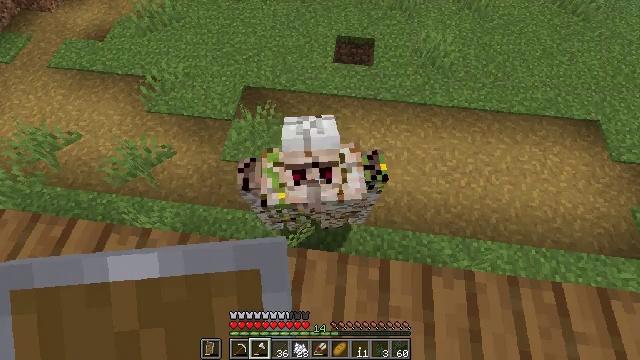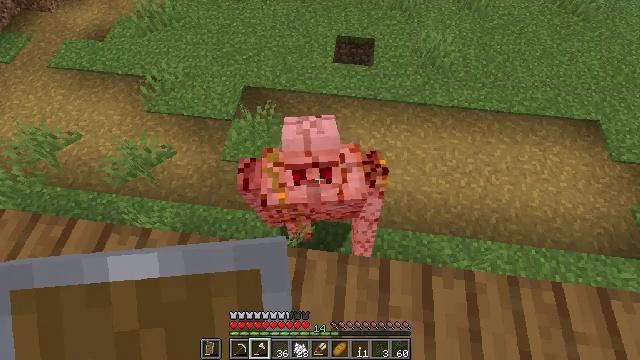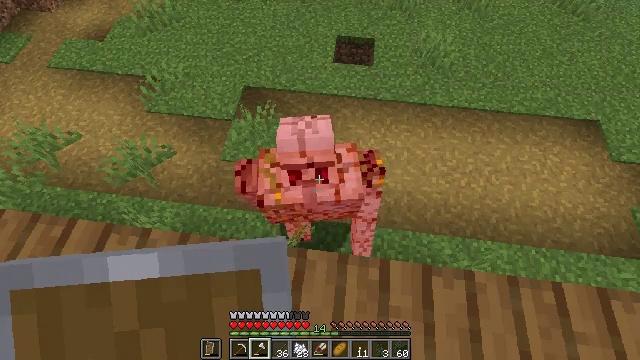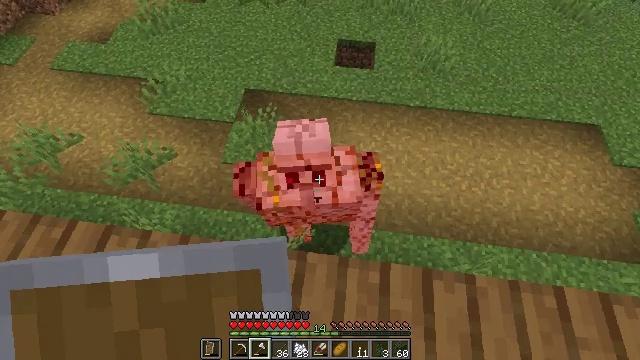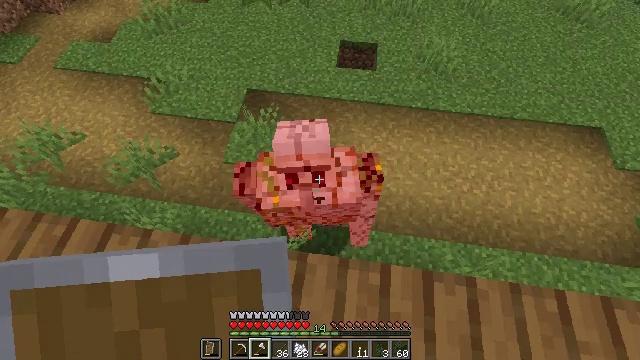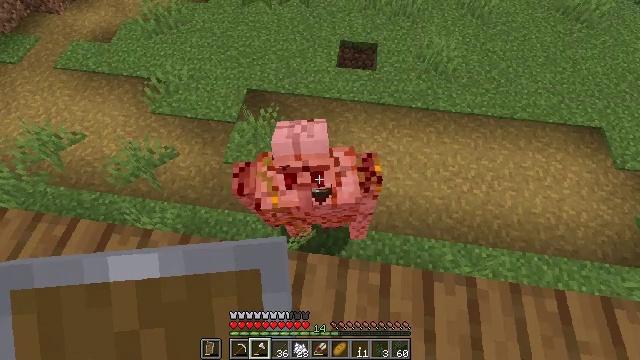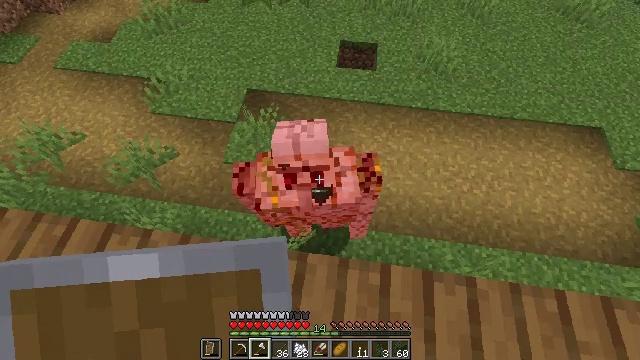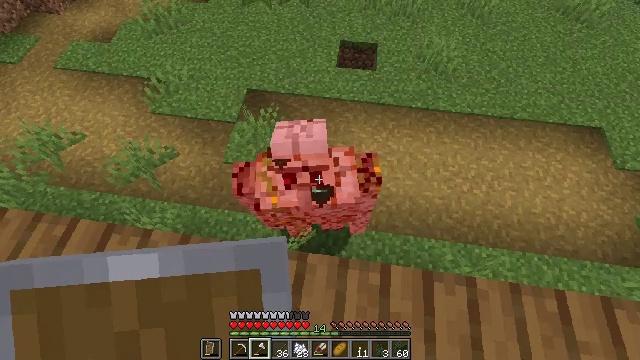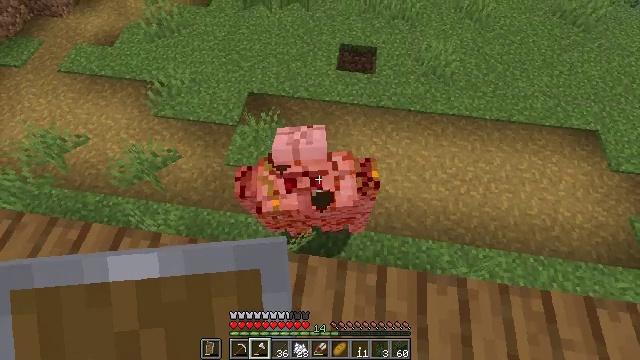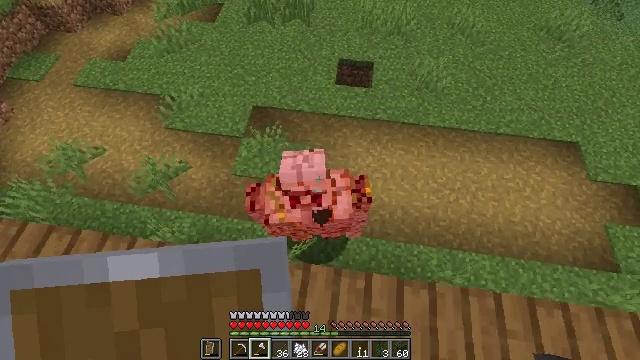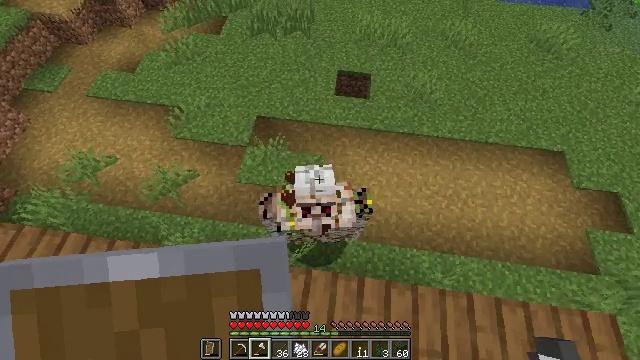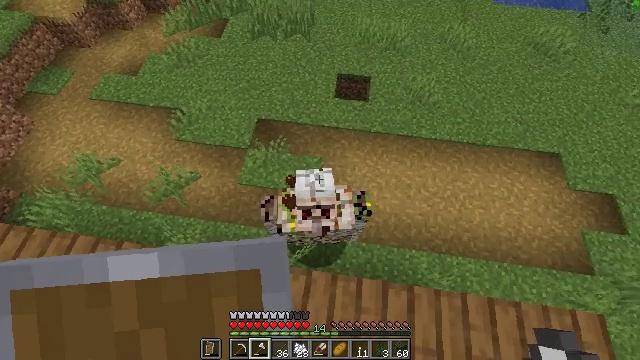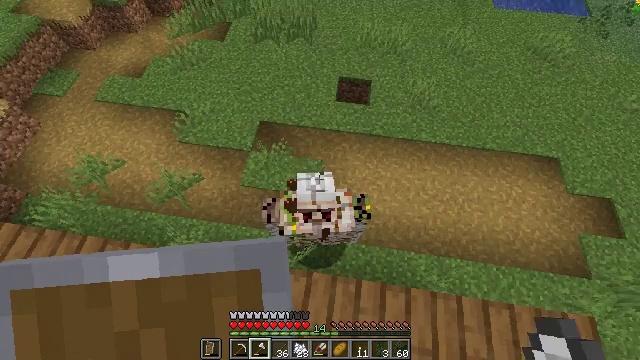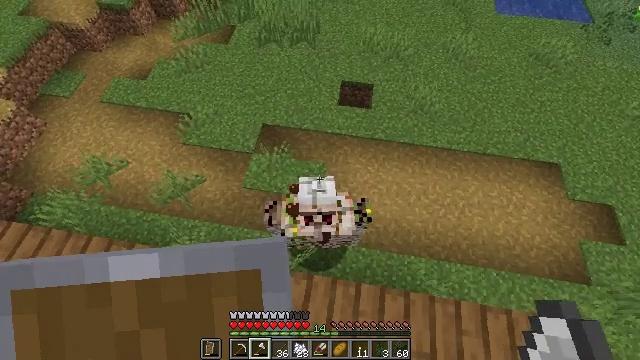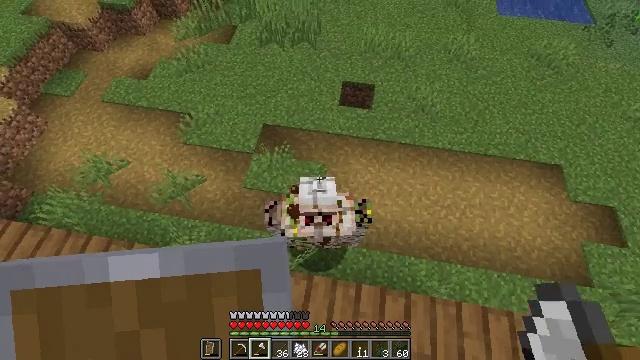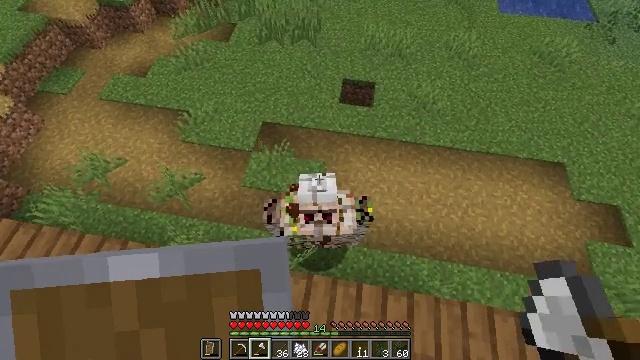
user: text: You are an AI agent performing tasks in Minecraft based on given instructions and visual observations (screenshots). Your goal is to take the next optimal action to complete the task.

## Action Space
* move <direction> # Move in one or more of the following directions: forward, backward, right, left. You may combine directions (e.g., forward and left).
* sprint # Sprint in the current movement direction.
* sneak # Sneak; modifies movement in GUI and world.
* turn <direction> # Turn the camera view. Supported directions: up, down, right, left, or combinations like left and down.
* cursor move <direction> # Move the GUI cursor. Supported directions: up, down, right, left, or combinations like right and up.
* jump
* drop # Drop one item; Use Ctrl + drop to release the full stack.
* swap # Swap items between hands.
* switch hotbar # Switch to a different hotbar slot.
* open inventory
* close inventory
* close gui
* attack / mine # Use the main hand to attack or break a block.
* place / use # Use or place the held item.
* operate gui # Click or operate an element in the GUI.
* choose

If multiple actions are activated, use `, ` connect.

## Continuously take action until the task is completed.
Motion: motion action
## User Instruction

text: Kill an iron golem.
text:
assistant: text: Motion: no_op
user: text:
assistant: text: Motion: no_op
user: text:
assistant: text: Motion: no_op
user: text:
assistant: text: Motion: no_op
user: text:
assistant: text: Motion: no_op
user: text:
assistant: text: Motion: no_op
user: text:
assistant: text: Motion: no_op
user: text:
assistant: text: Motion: jump
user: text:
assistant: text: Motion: jump
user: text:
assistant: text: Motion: jump
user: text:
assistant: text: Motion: jump
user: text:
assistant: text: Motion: jump
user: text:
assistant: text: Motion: no_op
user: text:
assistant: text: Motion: no_op
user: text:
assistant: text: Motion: no_op
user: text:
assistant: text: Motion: no_op
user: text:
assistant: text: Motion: no_op
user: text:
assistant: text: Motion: no_op
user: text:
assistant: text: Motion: attack / mine
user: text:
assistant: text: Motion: attack / mine
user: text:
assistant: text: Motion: attack / mine
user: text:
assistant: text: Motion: attack / mine
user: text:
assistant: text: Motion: no_op
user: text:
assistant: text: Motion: no_op